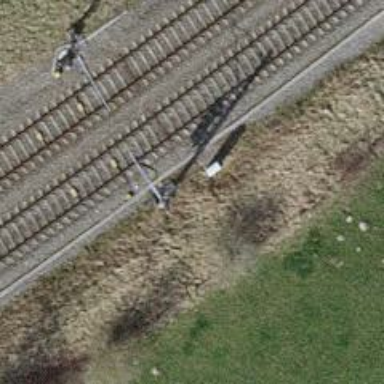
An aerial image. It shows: Railway signal.